Question: I have a triangle program that I wrote as an assignment for my intro to JAVA class. Everything seems to work great, except that a) some of my numbers are showing up as squares in the table, and b) my 'getPerimeter()' method that is being called in the table is not producing the same results as the same method called in a 'System.out.println;' statement. Maybe the two problems stem from the same issue, I'm not sure.
Here is what I believe is the relevant code from my Triangle.java:
'''
public String getAngleA()
{
double a = sideA;
double b = sideB;
double c = sideC;
angleA = Math.toDegrees(Math.acos((c*c + b*b - a*a) / (2 * b * c)));
return df.format(angleA);
}
public String getAngleB()
{
double a = sideA;
double b = sideB;
double c = sideC;
angleB = Math.toDegrees(Math.acos((a*a + c*c - b*b) / (2 * a* c)));
return df.format(angleB);
}
public String getAngleC()
{
angleC = 180 - (angleA + angleB);
return df.format(angleC);
}
public String getPerimeter()
{
perimeter = sideA + sideB + sideC;
return df.format(perimeter);
}
'''
And, here is all the code from my TriangleTester.java, as I have no clue where the problem lies:
'''
Scanner in = new Scanner(System.in);
System.out.println("Enter X coordinate for the first corner of the triangle: ");
int x1 = in.nextInt();
System.out.println("Enter Y coordinate for the first corner of the triangle: ");
int y1 = in.nextInt();
System.out.println("Enter X coordinate for the second corner of the triangle: ");
int x2 = in.nextInt();
System.out.println("Enter Y coordinate for the second corner of the triangle: ");
int y2 = in.nextInt();
System.out.println("Enter X coordinate for the third corner of the triangle: ");
int x3 = in.nextInt();
System.out.println("Enter Y coordinate for the third corner of the triangle: ");
int y3 = in.nextInt();
Triangle myTri = new Triangle(x1, y1, x2, y2, x3, y3);
JFrame frame = new JFrame();
String[] columnName = {"SIDES", "ANGLES", "PERIMETER", "AREA"};
Object[][] data = {
{"The length your triangle on side A is: " + myTri.getSideA(),
"Angle A = " + myTri.getAngleA() + "deg",
"The perimeter of your triangle is: " + myTri.getPerimeter(),
"The area of your triangle is: " + myTri.getArea()},
{"The length your triangle on side B is: " + myTri.getSideB(),
"Angle B = " + myTri.getAngleB() + "deg",
" ", " "},
{"The length your triangle on side C is: " + myTri.getSideC(),
" Angle C = " + myTri.getAngleC() + "deg",
" ", " "},
};
JTable table = new JTable(data, columnName);
DefaultTableCellRenderer centerRenderer = new DefaultTableCellRenderer();
centerRenderer.setHorizontalAlignment( JLabel.LEFT );
table.getColumnModel().getColumn(1).setCellRenderer(centerRenderer);
centerRenderer.setHorizontalAlignment( JLabel.CENTER );
table.getColumnModel().getColumn(2).setCellRenderer(centerRenderer);
table.getColumnModel().getColumn(3).setCellRenderer(centerRenderer);
frame.setSize(950,107);
frame.setVisible(true);
frame.setLocationRelativeTo(null);
frame.setDefaultCloseOperation(JFrame.EXIT_ON_CLOSE);
frame.setTitle("Your Triangle");
frame.add(table.getTableHeader(),BorderLayout.PAGE_START);
frame.add(table);
System.out.println(myTri.getP1() + "
" + myTri.getP2() + "
" + myTri.getP3() + "
");
System.out.println("The length of triangle on side A is: " + myTri.getSideA());
System.out.println("The length of triangle on side B is: " + myTri.getSideB());
System.out.println("The length of triangle on side C is: " + myTri.getSideC() + "
");
System.out.println("Angle A is: " + myTri.getAngleA() + "deg");
System.out.println("Angle B is: " + myTri.getAngleB() + "deg");
System.out.println("Angle C is: " + myTri.getAngleC() + "deg" + "
");
System.out.println("Perimeter is: " + myTri.getPerimeter() +"
");
System.out.println("Area is: " + myTri.getArea());
}
'''
}
And lastly, here is a pic showing the table with the squares and the wrong perimeter output, and below that, you can see the console print out with the right numbers, so I know that my methods are correct.

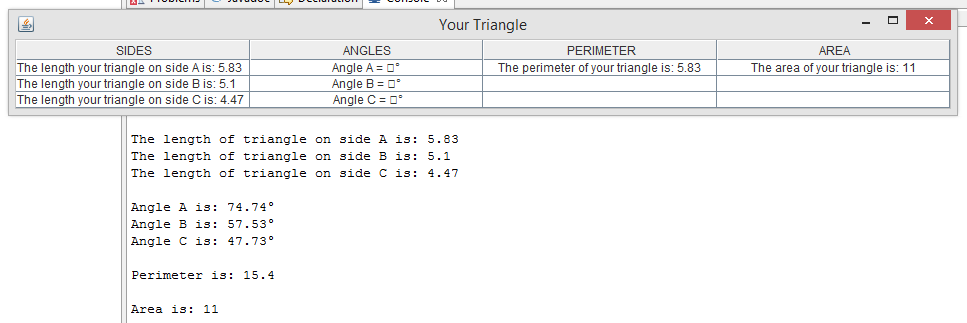
Answer: My problem was that the 'getAngle()' methods were being called in my table before the 'getSides()' methods were being run, so there were no values for the 'getAngle()' methods to use. The all worked in my command line print out because all the methods were being run in "order," so the 'getSides()' methods had all run before I called the first 'getAngle()' method. Here's the fixed relevant code:
'''
double sideA = myTri.getSideA();
double sideB = myTri.getSideB();
double sideC = myTri.getSideC();
double angleA = myTri.getAngleA();
double angleB = myTri.getAngleB();
double angleC = myTri.getAngleC();
double perim = myTri.getPerimeter();
double area = myTri.getArea();
String[] columnName = {"SIDES", "ANGLES", "PERIMETER", "AREA"};
Object[][] data = {
{"Side A = " + df.format(sideA),
"Angle A = " + df.format(angleA) + "deg",
"Perimeter = " + df.format(perim),
"Area = " + df.format(area)},
{"Side B = " + df.format(sideB),
"Angle B = " + df.format(angleB) + "deg",
" ", " "},
{"Side C = " + df.format(sideC),
"Angle C = " + df.format(angleC) + "deg",
" ", " "}
};
'''
And, the reason I mixed command line output with a GUI output was because my GUI output wasn't working, and I needed a way to tell if my numbers were being calculated correctly. Clearly, I would not turn in or release a program that ran that way.